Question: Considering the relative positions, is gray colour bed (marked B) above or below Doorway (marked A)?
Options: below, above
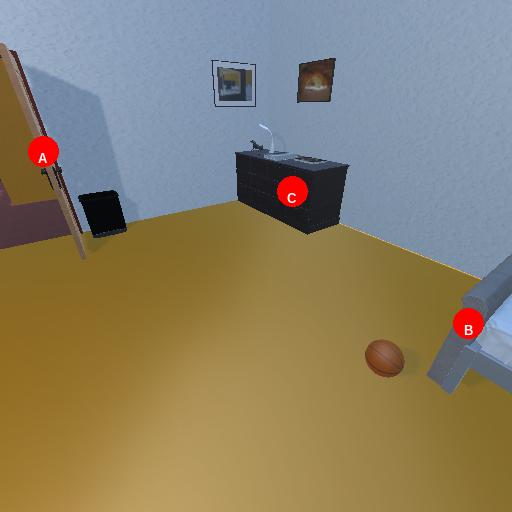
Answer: below